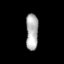
Tissue: lung
Cell type: Endothelial cells
Senescence score: 0.7299
Nuclear area (px): 434
Mean DAPI intensity: 175.924